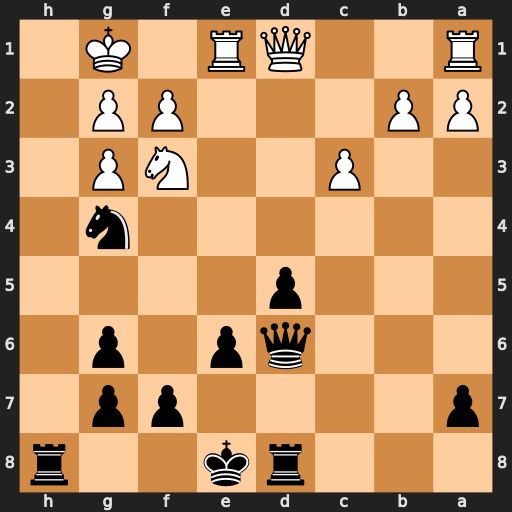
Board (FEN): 3rk2r/p4pp1/3qp1p1/3p4/6n1/2P2NP1/PP3PP1/R2QR1K1
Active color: b
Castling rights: k
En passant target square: -
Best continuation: Rh1+ Kxh1 Nxf2+ Kh2 Nxd1